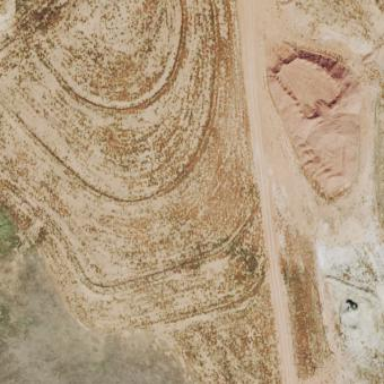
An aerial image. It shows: Quarry area.